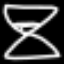
Label: hourglass